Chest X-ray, AP view. Patient: 45 years old, sex F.
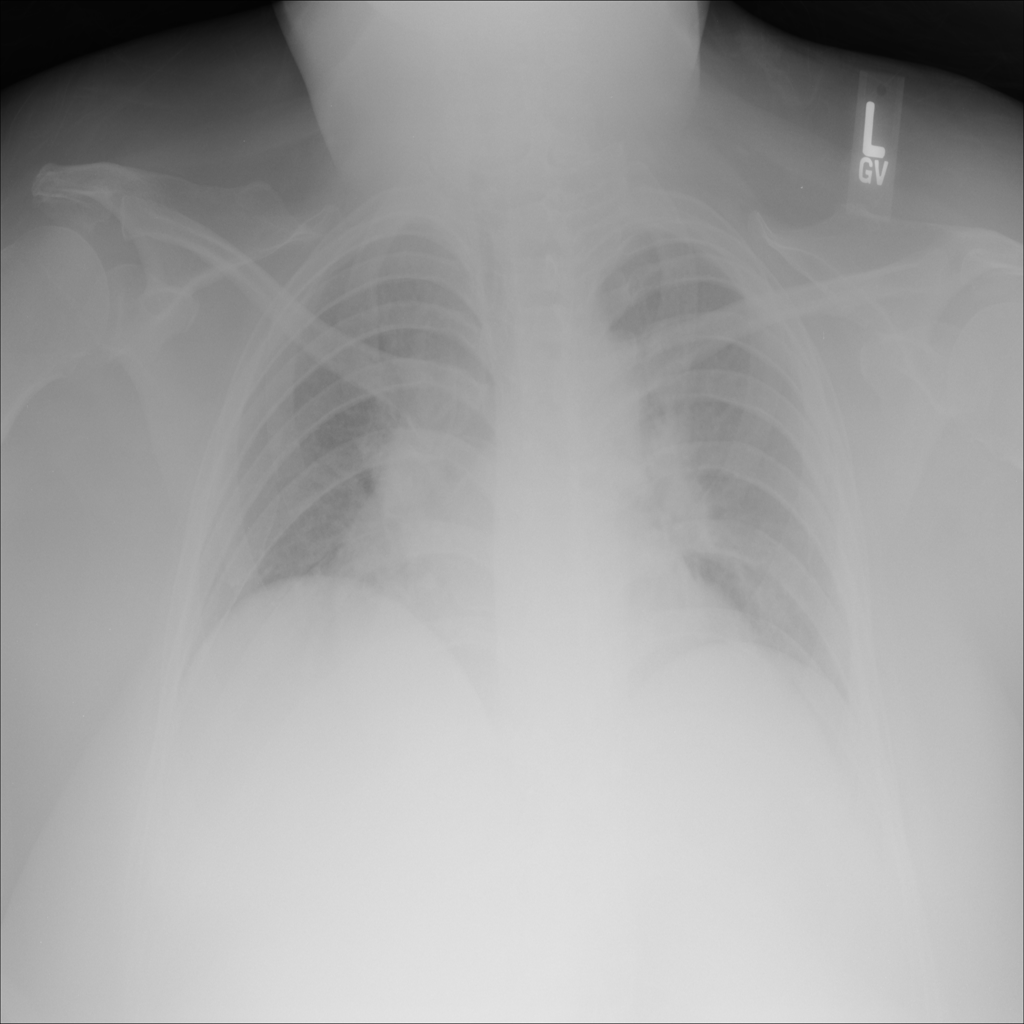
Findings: No Finding